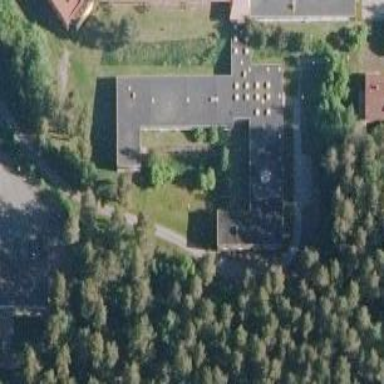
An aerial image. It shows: Hospital building.